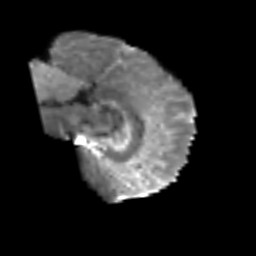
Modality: T2w
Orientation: sagittal
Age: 49
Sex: male
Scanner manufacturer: siemens
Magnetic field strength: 3 T
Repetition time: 6.1 s
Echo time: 0.101 s